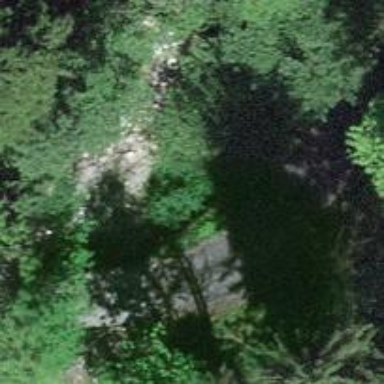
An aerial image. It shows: Culvert tunnel.